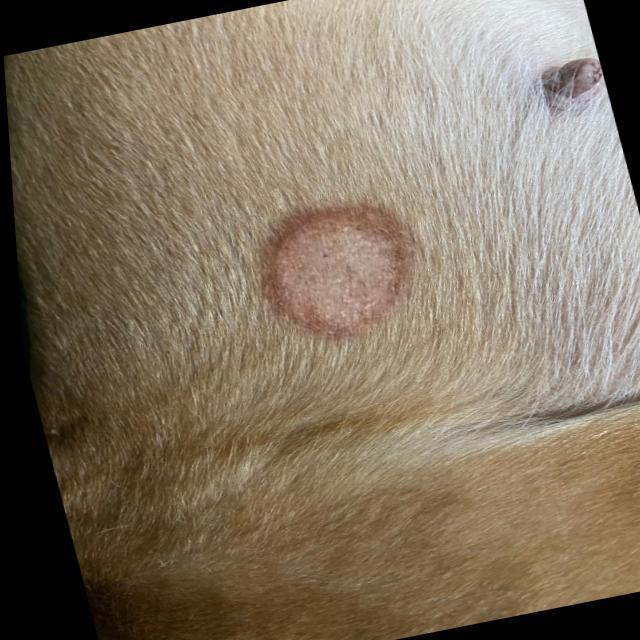
Canine ringworm (Dermatophytosis) — fungal infection caused by Microsporum or Trichophyton. Presents with circular alopecia, scaling, crusting, and broken hairs.